Interaction volume radius: 10 \u00c5
Interaction volume height: 10 \u00c5
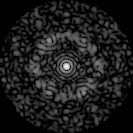
Disorder parameter: 0.7616